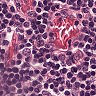
Metastatic tissue present: no